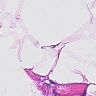
Metastatic tissue present: no